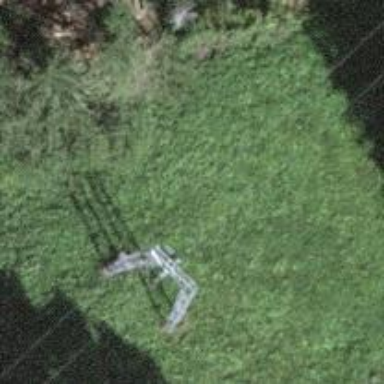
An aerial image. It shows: Pylon used for aerialway.